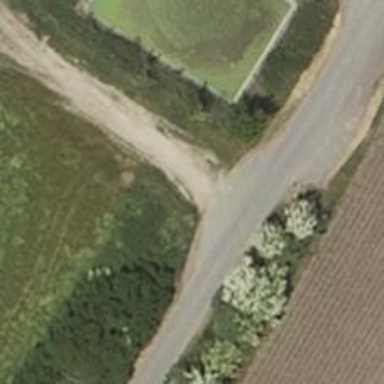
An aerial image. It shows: Passing place on the road.